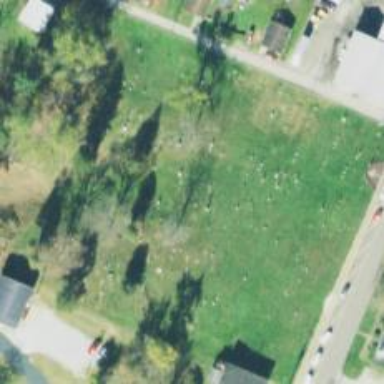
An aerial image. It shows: Grave yard.